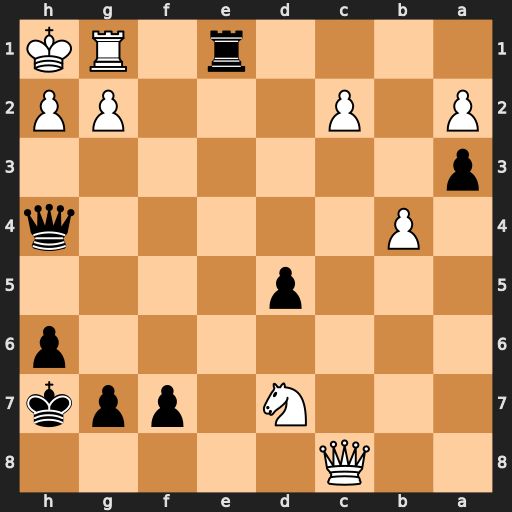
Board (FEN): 2Q5/3N1ppk/7p/3p4/1P5q/p7/P1P3PP/4r1RK
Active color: b
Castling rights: -
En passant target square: -
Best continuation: Rxg1+ Kxg1 Qe1#